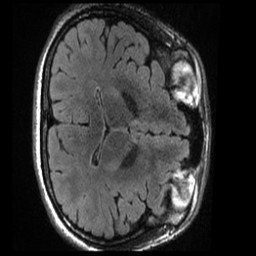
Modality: T1w
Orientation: axial
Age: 21
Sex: female